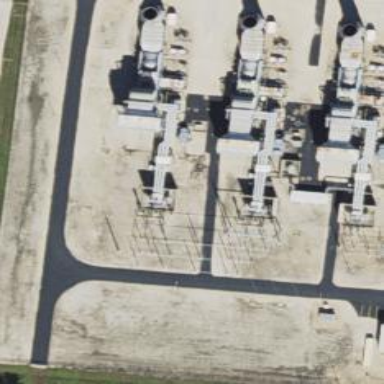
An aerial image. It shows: Gas-powered generator.